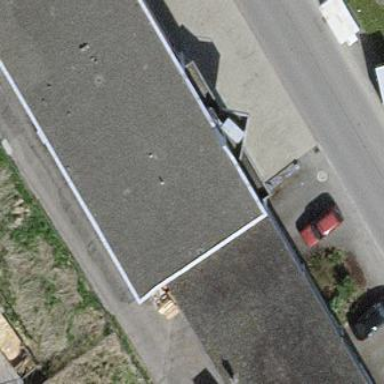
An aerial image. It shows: Industrial building.